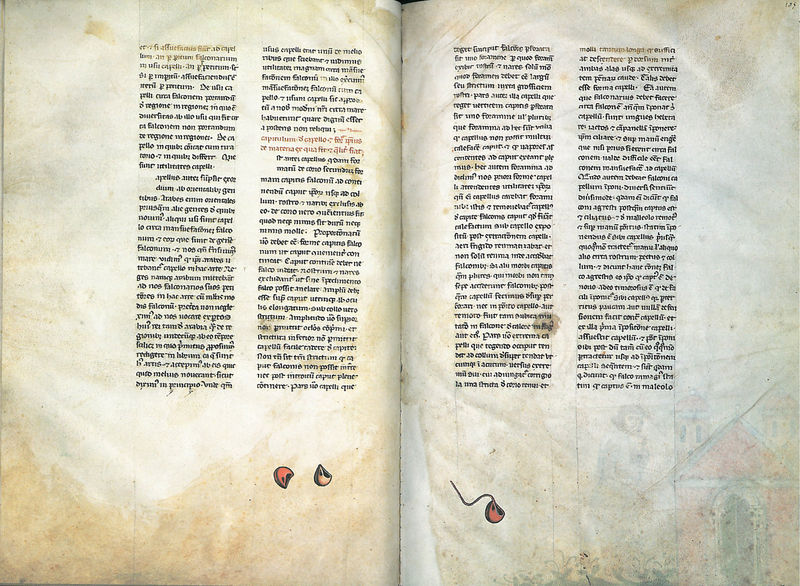
Titel: Falkenbuch Friedrichs des II.; De arte venandi cum avibus
Institution: Rom, Biblioteca Vaticana
Schlagwörter: bunt, hell, schwarz, zeichnung, rot, beige, malerei, alt, bibel, bild, gotik, schrift, bilder, papier, zwei, vergilbt, spalten, unten, vier, buch, seite, illustration, text, buchseite, flecken, pergament, seiten, griechisch, mittelalter, zeilen, kolonne, handschrift, schwach, latein, kolumne, durchscheinend, knicke, erzählung, doppelseite, samen, laten, verblasst, manuskript, bebilderung, samenkapseln, manuskribt, columne, kleine zeichnung, inllustration